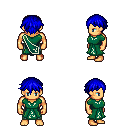
a pixel art fantasy rpg character, male body template, human, tanned skin, sash dress, teal pants, blue short bangs hairstyle, four views (front, back, left, right), 2x2 character sprite sheet, small pixel art, hard edges, no anti-aliasing